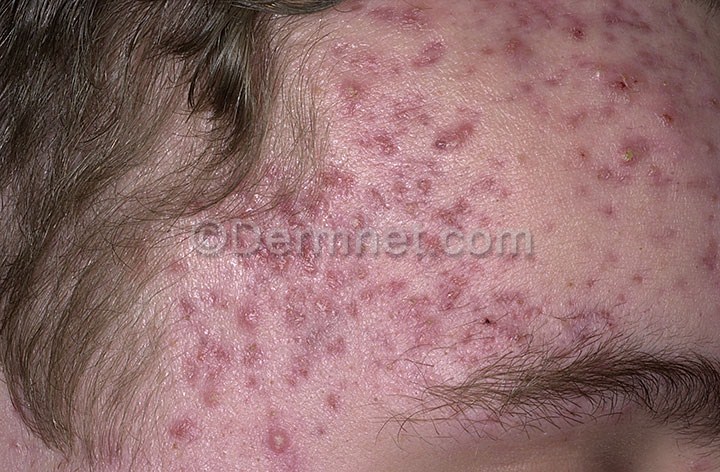
Disease: Acne and Rosacea Photos